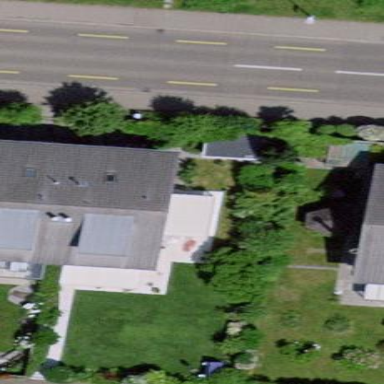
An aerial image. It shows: Terrace building.